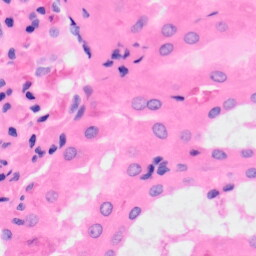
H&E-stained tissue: Kidney